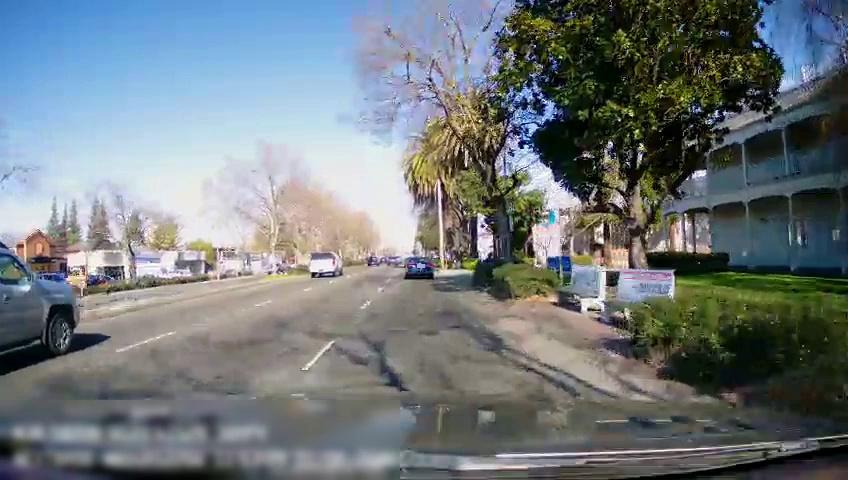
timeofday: Day
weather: Sunny
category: Drivable Space
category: Drivable Space
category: Vehicles | Truck
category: Vehicles | Car
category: Vehicles | Truck
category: Vehicles | Car
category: Vehicles | Car
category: Lanes | Alternate Lane
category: Lanes | Current Lane